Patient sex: M
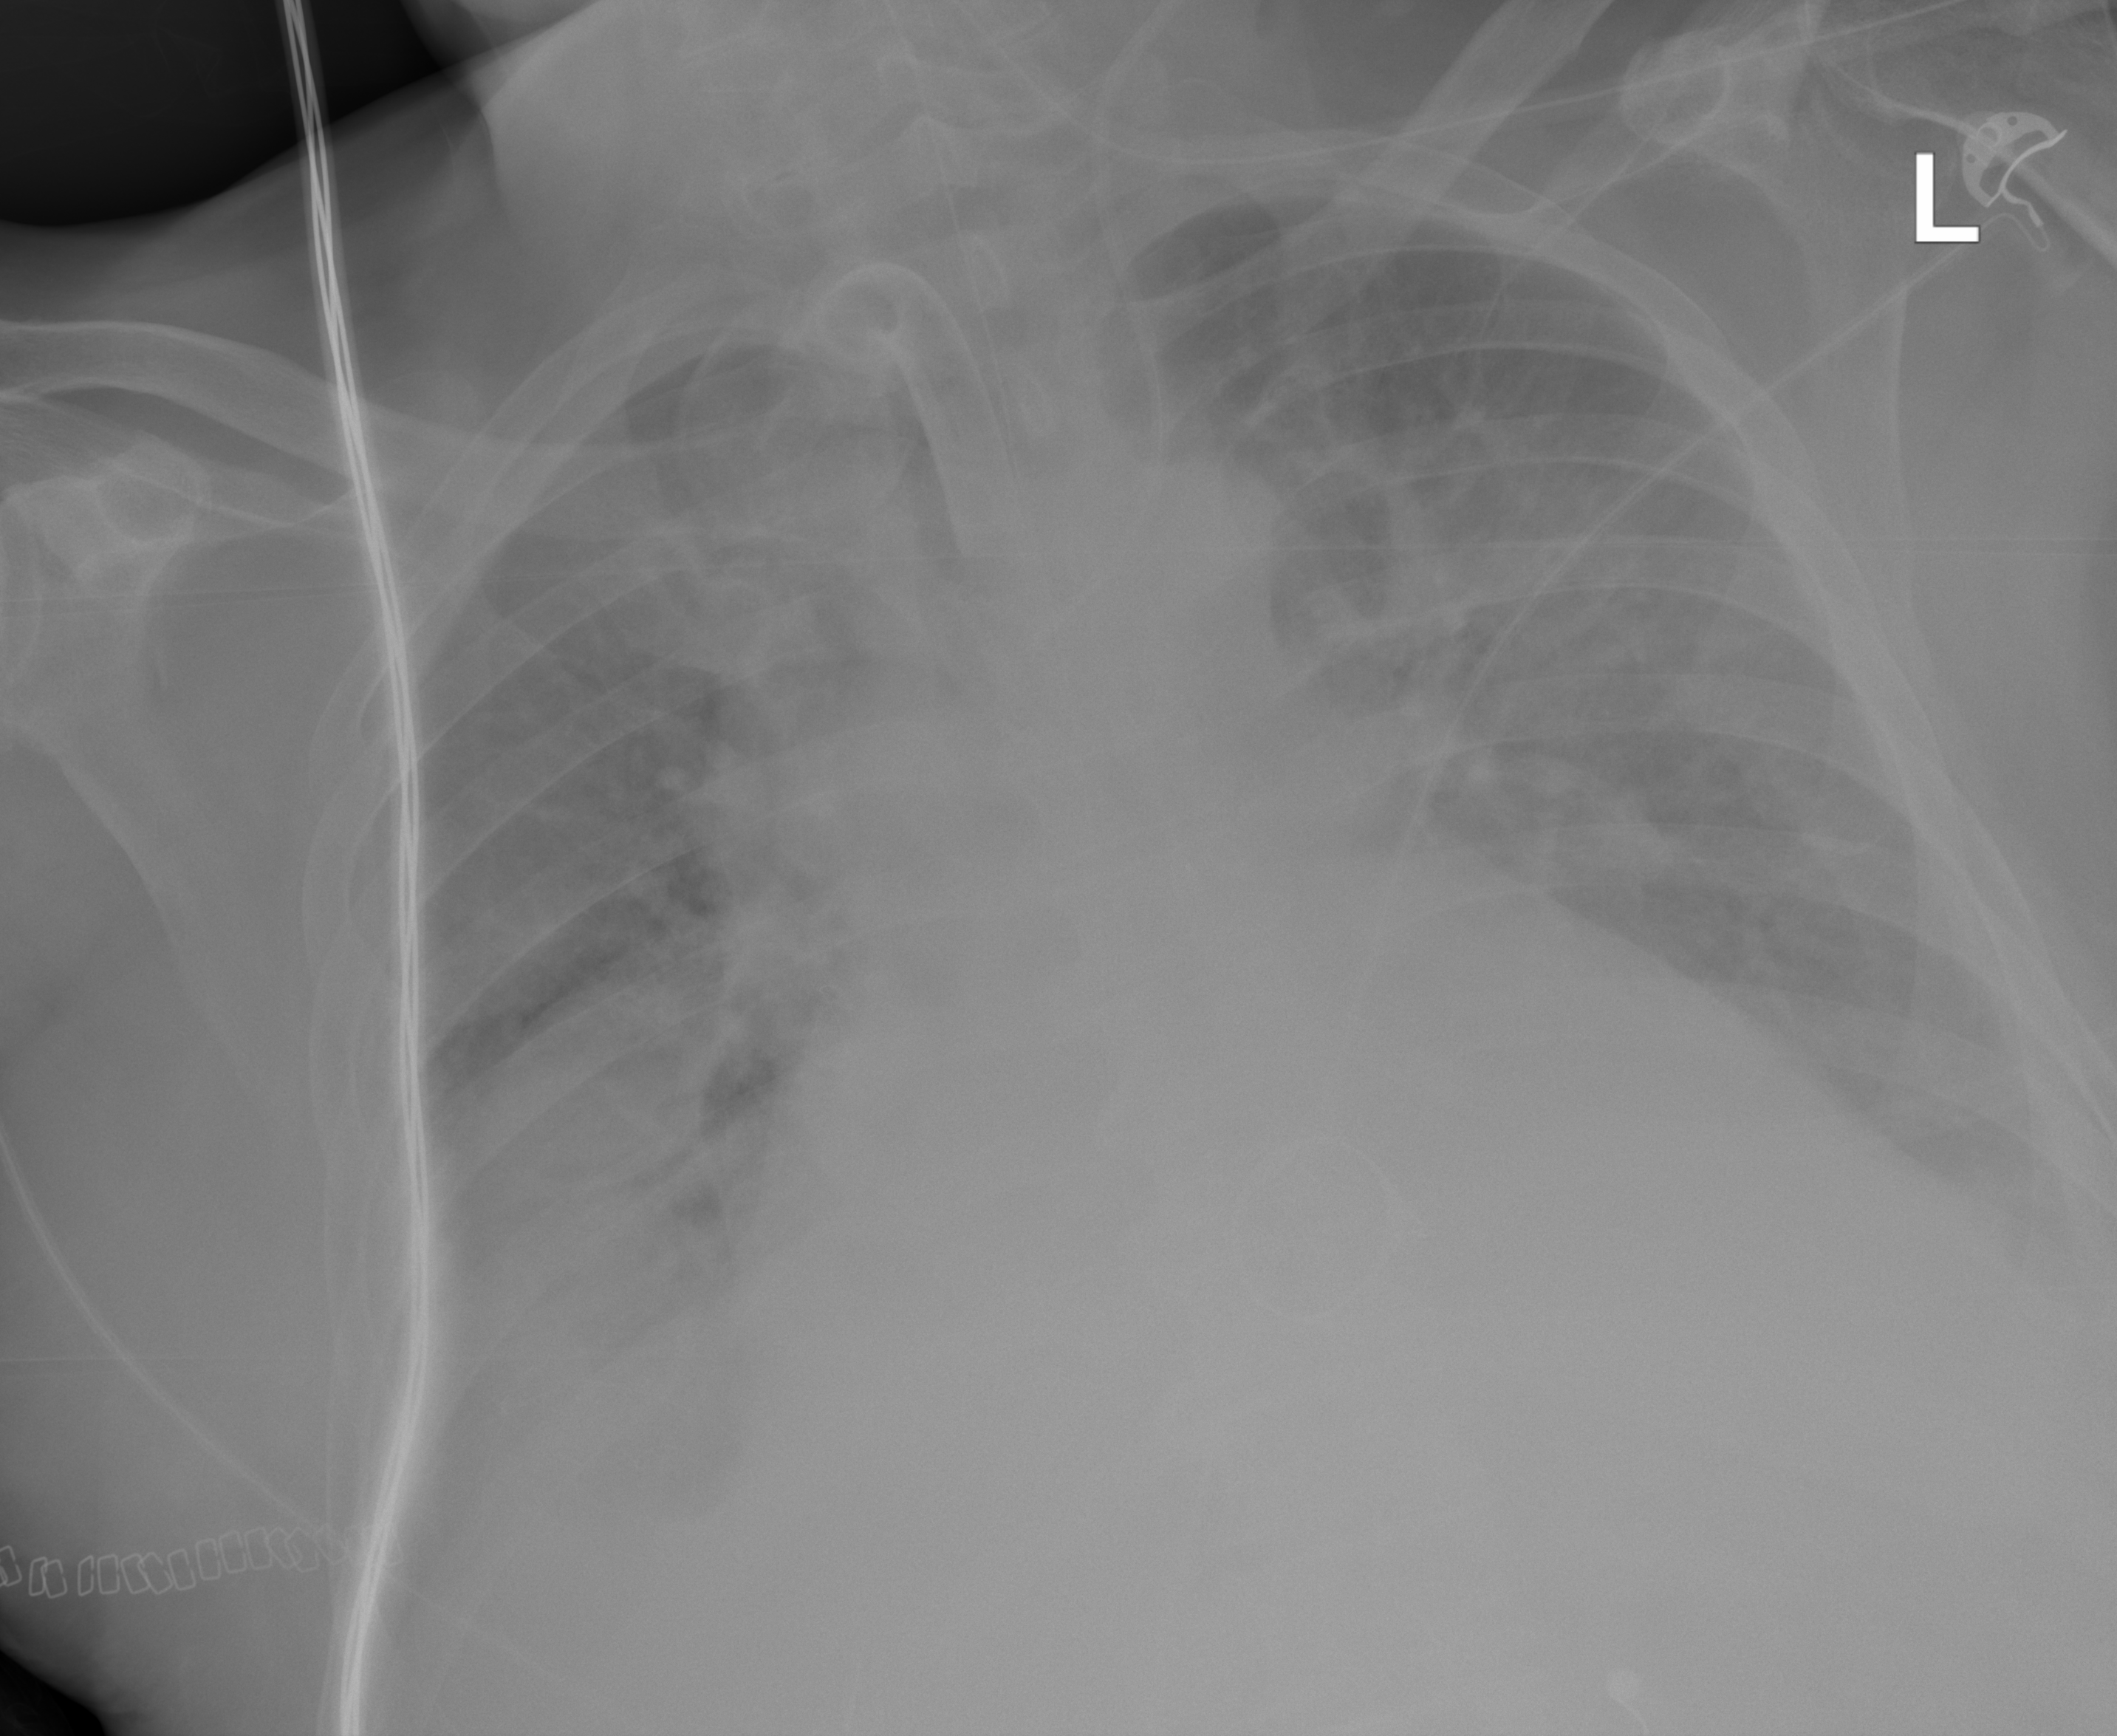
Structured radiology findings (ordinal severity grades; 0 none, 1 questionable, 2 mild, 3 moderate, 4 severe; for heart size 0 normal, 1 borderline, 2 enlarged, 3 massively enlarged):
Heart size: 3
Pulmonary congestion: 2
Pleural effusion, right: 3
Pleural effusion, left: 0
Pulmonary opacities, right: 2
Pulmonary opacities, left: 2
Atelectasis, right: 2
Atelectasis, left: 0